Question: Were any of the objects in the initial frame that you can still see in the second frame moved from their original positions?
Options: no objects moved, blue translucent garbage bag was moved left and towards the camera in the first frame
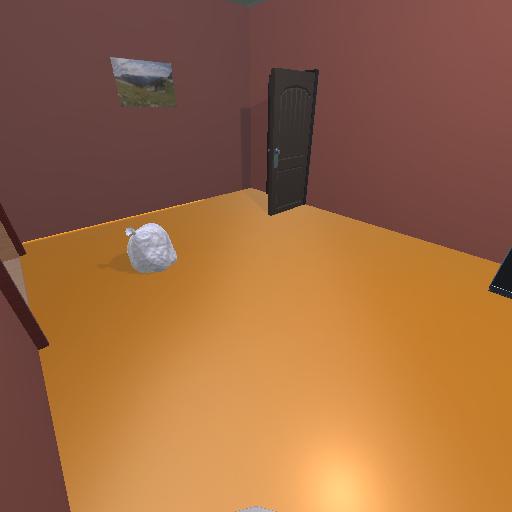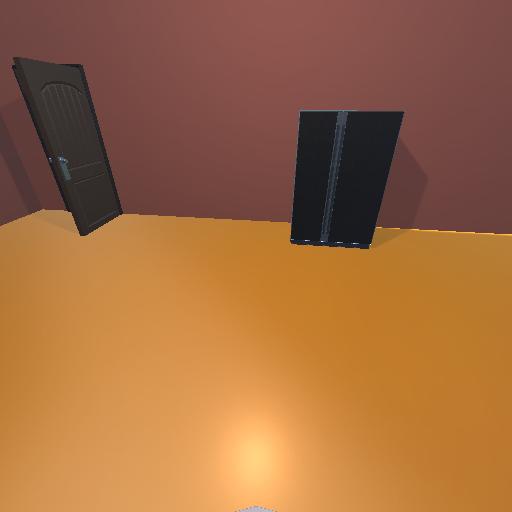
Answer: no objects moved